Interaction volume radius: 5 \u00c5
Interaction volume height: 15 \u00c5
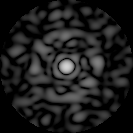
Disorder parameter: 0.7905